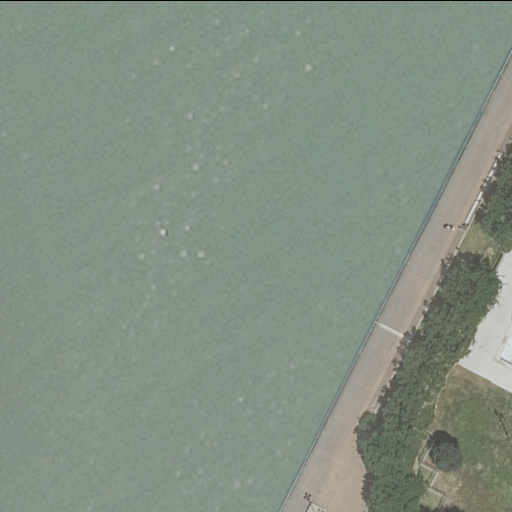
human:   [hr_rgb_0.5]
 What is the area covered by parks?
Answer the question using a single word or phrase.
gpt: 5308m2

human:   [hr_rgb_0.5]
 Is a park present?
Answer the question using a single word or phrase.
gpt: yes

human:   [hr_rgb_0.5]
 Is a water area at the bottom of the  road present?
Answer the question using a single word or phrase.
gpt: yes

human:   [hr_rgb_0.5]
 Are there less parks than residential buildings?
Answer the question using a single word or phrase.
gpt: no

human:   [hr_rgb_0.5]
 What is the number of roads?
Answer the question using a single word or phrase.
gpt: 1

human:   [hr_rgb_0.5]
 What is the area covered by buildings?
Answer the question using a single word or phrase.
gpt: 0m2

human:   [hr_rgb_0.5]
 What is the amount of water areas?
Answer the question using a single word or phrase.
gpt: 2

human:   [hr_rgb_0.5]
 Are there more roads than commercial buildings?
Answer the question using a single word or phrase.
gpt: yes

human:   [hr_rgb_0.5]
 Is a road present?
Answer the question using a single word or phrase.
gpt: yes

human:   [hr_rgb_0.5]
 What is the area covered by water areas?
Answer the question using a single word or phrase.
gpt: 7550m2

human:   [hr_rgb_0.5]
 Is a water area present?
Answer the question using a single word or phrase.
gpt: yes

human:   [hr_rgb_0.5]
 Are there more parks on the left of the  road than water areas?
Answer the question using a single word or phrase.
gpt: no

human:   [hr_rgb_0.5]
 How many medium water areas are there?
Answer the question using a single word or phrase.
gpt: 0

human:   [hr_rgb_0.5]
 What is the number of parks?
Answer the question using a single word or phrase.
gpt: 1

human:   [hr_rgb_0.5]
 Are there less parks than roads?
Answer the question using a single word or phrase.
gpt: no

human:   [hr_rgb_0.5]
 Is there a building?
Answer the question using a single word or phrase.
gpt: no

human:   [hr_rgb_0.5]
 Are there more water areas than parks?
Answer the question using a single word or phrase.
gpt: yes

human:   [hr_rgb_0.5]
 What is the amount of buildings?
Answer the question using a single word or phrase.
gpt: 0

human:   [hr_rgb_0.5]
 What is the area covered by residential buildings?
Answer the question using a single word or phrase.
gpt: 0m2

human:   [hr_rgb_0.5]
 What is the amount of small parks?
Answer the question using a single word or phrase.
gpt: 0

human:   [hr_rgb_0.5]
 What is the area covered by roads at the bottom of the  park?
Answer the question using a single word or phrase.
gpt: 0m2

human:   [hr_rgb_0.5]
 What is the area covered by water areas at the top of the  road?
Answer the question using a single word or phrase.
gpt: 0m2

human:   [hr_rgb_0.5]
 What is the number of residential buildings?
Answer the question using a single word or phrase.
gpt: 0

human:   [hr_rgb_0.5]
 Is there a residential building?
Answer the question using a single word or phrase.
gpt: no

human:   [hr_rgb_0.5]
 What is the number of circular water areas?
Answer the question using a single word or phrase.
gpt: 0

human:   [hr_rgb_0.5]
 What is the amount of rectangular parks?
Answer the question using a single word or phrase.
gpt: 1

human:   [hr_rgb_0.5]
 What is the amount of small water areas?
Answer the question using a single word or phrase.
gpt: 1

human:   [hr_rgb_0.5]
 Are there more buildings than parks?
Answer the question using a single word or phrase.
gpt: no

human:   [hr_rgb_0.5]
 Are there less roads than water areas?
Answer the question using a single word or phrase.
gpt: yes

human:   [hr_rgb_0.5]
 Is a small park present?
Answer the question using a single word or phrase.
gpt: no

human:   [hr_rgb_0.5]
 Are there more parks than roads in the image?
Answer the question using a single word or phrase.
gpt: no

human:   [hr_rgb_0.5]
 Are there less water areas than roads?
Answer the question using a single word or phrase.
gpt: no

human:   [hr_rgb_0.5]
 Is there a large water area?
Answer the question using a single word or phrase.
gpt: yes

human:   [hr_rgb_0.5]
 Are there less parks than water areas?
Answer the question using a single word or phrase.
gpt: yes

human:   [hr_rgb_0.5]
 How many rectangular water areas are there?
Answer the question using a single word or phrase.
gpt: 2

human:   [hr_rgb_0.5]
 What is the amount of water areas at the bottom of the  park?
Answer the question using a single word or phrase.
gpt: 0

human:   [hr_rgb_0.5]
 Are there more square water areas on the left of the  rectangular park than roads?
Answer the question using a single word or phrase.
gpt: no

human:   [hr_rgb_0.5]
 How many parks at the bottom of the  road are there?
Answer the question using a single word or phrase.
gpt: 1

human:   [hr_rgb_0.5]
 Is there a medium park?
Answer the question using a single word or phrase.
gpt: no

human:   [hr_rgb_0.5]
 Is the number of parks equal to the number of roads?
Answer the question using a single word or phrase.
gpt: yes

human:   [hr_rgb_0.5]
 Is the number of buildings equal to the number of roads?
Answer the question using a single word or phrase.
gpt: no

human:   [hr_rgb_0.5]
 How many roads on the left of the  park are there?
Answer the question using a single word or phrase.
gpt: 1

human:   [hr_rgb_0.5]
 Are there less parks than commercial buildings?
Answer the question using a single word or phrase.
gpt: no

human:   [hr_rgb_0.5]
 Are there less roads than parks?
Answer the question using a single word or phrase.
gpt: no

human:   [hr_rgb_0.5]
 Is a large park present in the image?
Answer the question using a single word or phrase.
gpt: yes

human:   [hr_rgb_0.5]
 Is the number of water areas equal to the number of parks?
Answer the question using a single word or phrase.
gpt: no

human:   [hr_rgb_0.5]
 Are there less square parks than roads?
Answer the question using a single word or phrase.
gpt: yes

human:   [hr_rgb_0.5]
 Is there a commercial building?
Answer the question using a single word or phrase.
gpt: no

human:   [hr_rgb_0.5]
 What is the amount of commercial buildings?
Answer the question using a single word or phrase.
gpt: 0

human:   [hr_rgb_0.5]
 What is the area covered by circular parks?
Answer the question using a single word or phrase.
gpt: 0m2

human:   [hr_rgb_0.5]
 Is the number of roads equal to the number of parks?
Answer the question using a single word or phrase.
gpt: yes

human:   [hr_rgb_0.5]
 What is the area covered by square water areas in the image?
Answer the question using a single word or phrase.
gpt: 0m2

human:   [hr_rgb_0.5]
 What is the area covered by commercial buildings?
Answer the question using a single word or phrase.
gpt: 0m2

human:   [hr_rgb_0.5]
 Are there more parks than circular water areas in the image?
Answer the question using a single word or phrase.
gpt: yes

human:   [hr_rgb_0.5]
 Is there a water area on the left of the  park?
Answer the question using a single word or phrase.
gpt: yes

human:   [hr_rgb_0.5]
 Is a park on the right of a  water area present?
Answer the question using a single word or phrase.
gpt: yes

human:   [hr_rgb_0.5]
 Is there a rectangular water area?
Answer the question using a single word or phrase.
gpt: yes

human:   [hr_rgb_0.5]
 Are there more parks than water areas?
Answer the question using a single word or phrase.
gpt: no

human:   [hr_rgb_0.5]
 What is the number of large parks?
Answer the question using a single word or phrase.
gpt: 1

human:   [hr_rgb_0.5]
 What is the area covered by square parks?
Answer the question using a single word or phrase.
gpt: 0m2

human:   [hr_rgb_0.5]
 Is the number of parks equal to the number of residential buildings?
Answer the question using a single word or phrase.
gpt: no

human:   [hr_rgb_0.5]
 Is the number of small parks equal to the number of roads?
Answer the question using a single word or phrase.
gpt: no

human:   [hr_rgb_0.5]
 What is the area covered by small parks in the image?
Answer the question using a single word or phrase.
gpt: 0m2

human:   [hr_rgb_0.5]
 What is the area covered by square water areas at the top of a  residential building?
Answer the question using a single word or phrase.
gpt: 0m2